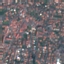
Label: Residential